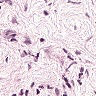
Metastatic tissue present: no